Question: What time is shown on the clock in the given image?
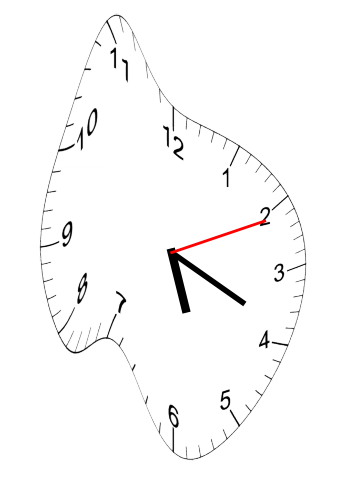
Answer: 05:19:11